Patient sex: M
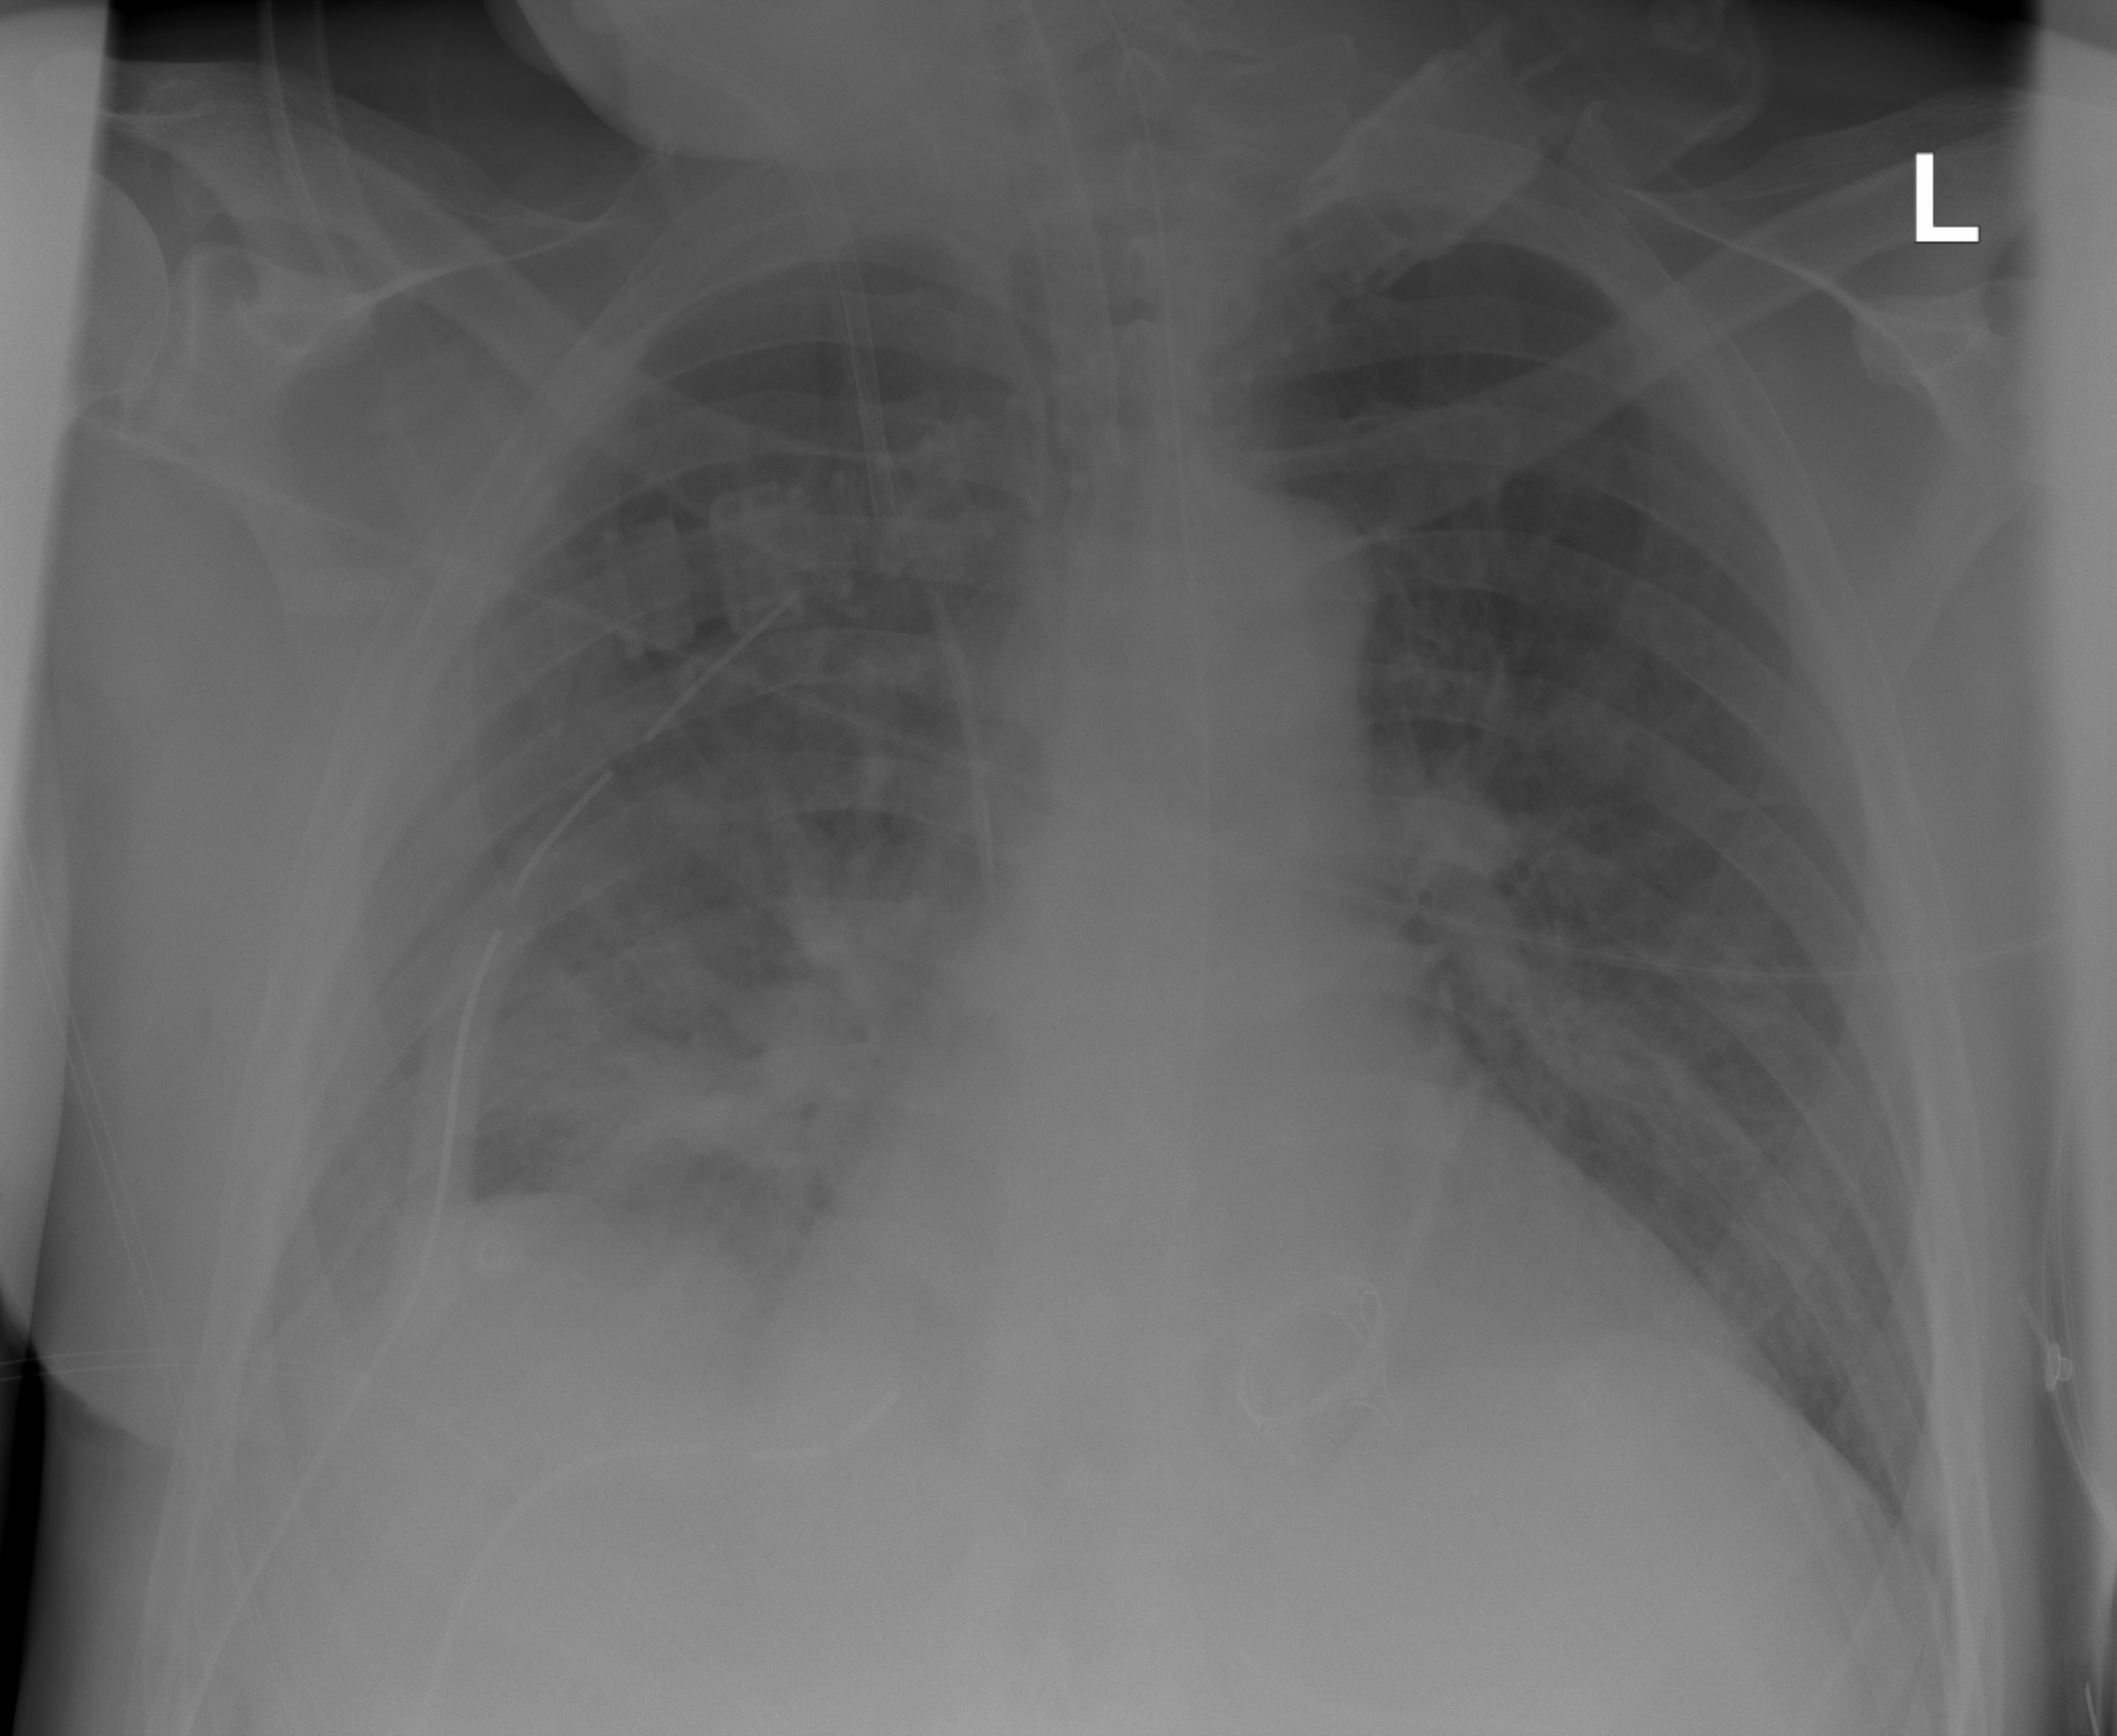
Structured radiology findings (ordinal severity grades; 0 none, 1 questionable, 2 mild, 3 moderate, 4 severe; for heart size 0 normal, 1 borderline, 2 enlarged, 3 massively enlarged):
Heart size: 2
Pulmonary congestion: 2
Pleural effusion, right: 2
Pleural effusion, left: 0
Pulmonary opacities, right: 2
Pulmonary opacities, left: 0
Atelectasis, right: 3
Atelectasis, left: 0